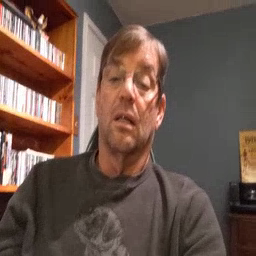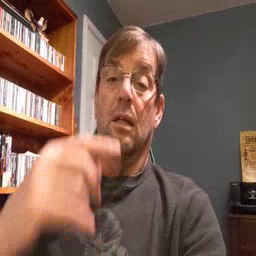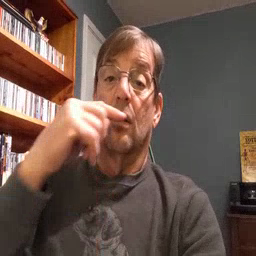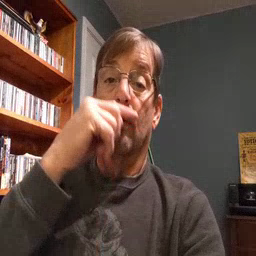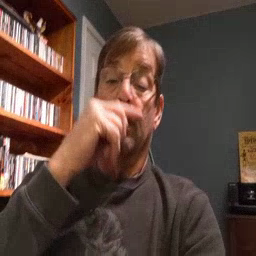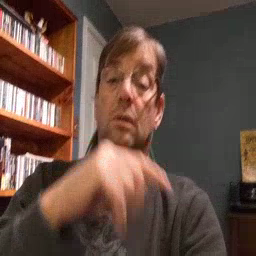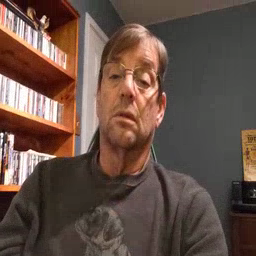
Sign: toothbrush